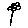
Label: flower